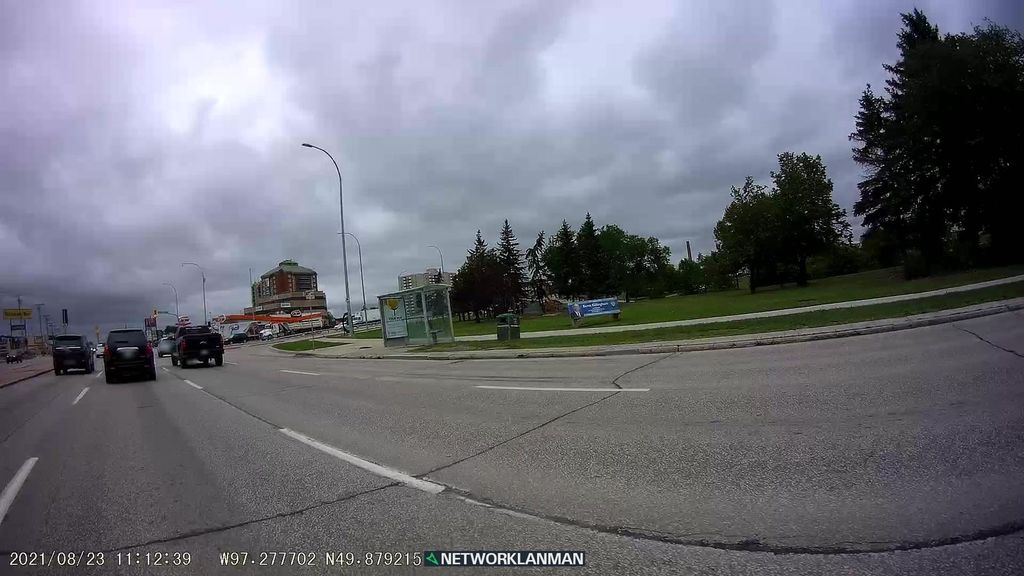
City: winnipeg